Question: Scenario:
I have a View and inside that view I also a partial view.
On the main view I have two textbox and a button. When user enters data and clicks on the button, data added to database and displays in a tabular format in the partial view.
The partial view also has a delete link for each row. To support that delete, I had to use "jquery.unobtrusive-ajax.min".
Problem:
When I click the button to save data, everything on the view goes insane. The whole page becomes double. Please see the image.
But If I remove the reference of "jquery.unobtrusive-ajax.min", the problem does not exists (delete doesnt work then though).
Anyone aware of this behavior, how to solve it??

The main view:
'''
<%Html.EnableClientValidation(); %>
<% using (Ajax.BeginForm("Create","Program",new AjaxOptions{UpdateTargetId="CreateData"}))
{ %>
<div id="CreateData">
<div>
<%:Html.LabelFor(m=>m.Year) %>
</div>
<div>
<%:Html.TextBoxFor(m=>m.Year) %>
</div>
<div>
<table>
<tr>
<td><%:Html.LabelFor(m=>m.Time) %></td>
<td><%:Html.LabelFor(m=>m.Title) %></td>
<td></td>
</tr>
<tr>
<td><%:Html.TextBoxFor(m => m.Time)%></td>
<td><%:Html.TextBoxFor(m=>m.Title) %></td>
<td><input type="image" value="Register" src="../../Content/images/btnAdd.png"/></td>
</tr>
</table>
</div>
</div>
<div>
<div id="result">
</div>
</div>
<div class="clear"></div>
<script type="text/javascript">
$(function () {
var year = $("#Year").val();
$('#result').load('/Program/Browse?year=2012');
});
</script>
<%} %>
'''
PartialView:
'''
<table>
<% foreach (var item in Model)
{%>
<tr>
<td style="width:150px"><%:Html.Encode(item.Time) %></td>
<td><%:Html.Encode(item.Title) %></td>
<%--<td><%:Html.ActionLink("Delete","Delete",new {ID=item.ID}) %></td>--%>
<td><%:Ajax.ActionLink("Delete", "Delete", new { id = item.ID }, new AjaxOptions
{
Confirm = "Are you sure you want to delete?",
OnComplete = "deleteCompleted",
HttpMethod = "DELETE"
})%></td>
<%--<a onclick="deleteRecord(<%: item.ID %>)" href="JavaScript:void(0)">Delete</a></td>--%>
</tr>
<%} %>
</table>
'''
Delete Action:
'''
[Authorize(Roles = "Admin")]
[AcceptVerbs(HttpVerbs.Delete)]
public ContentResult Delete(int id)
{
var query = (from p in dc.Programme
where p.ID == id
select p).First();
if (query != null)
{
dc.Programme.DeleteObject(query);
dc.SaveChanges();
}
/* return RedirectToAction("Create");*/
return this.Content(" ");
}
'''
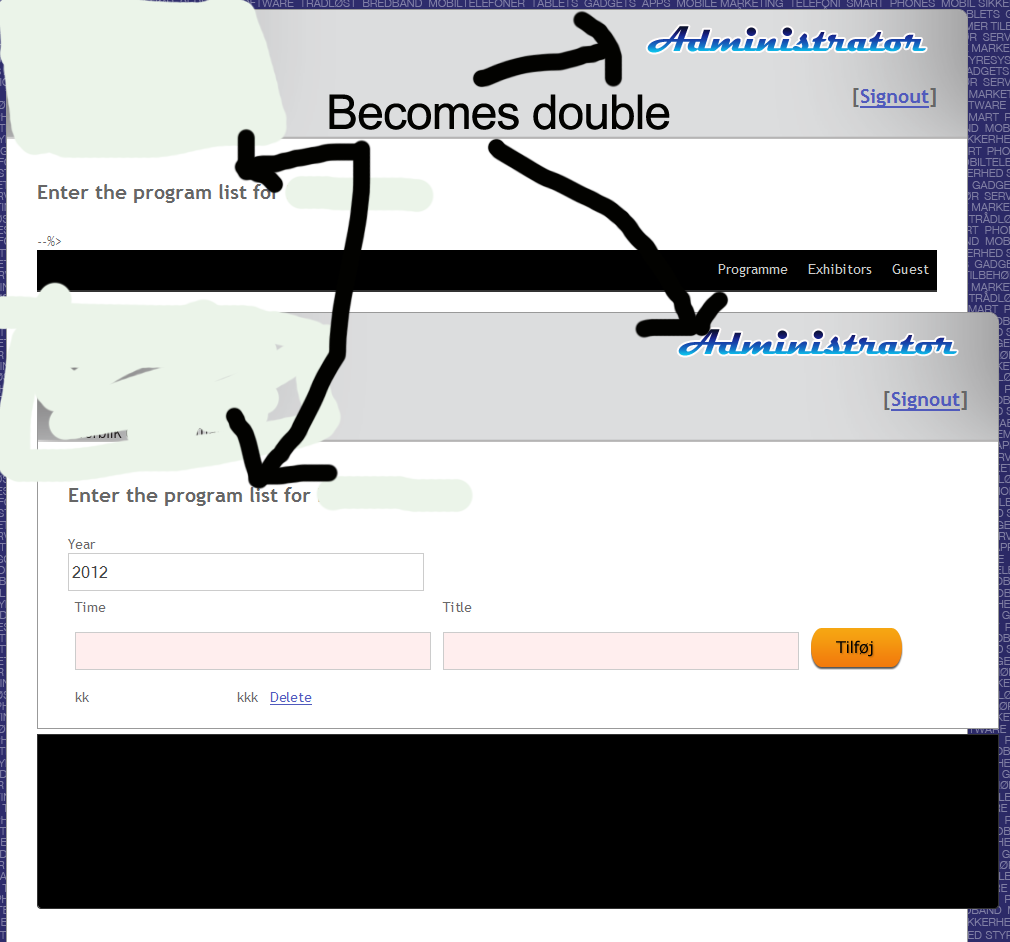
Answer: UpdateTargetId="CreateData" ??
Are you sure ??
It will replace the content of the CreateData div with the result of ProgramController.Create which is ... the view containing the full form ?
Maybe this is your problem.
When you include jquery.unobtrusive-ajax.min, Ajax.BeginForm uses ajax.
If you do not include it, it is working as Html.BeginForm without ajax.